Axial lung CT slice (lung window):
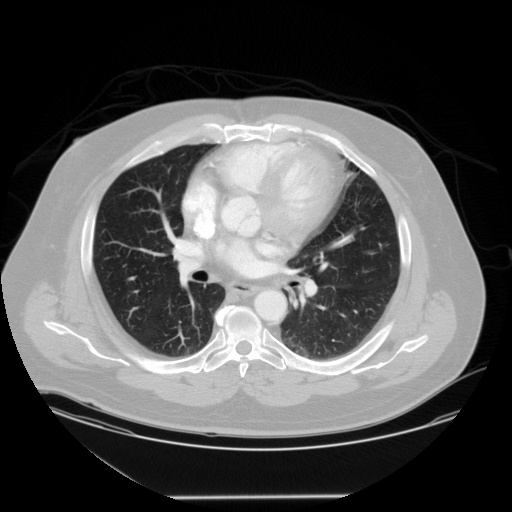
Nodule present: no